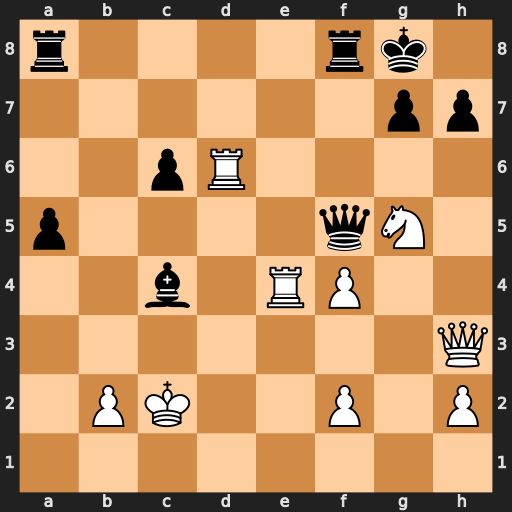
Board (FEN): r4rk1/6pp/2pR4/p4qN1/2b1RP2/7Q/1PK2P1P/8
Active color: w
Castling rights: -
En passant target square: -
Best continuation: Qxf5 Rxf5 Rxc4